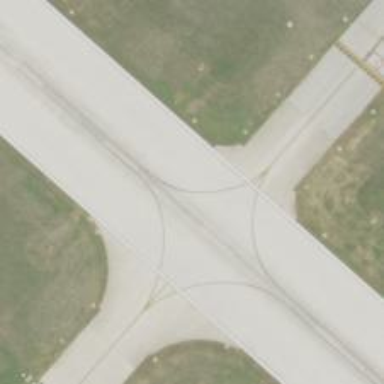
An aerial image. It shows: View of taxiway at the airport.